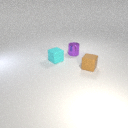
small purple metal cylinder to the left of small brown rubber cube